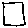
Label: square